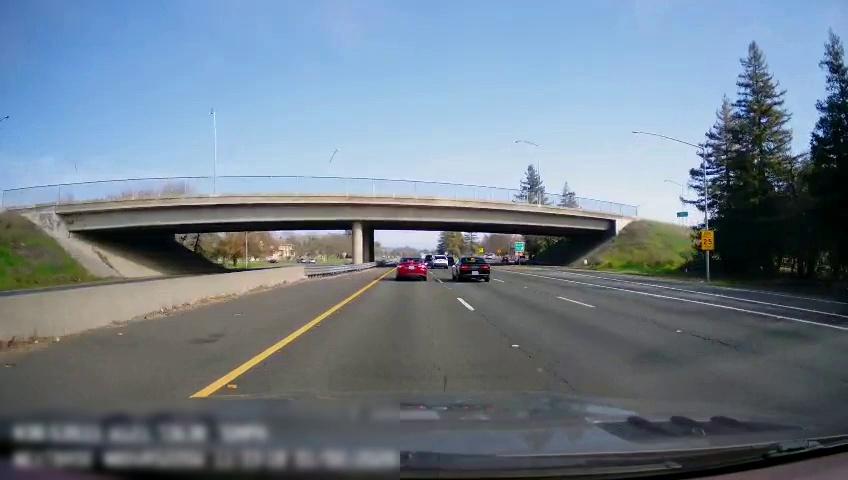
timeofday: Day
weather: Sunny
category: Drivable Space
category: Drivable Space
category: Vehicles | Car
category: Vehicles | Car
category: Vehicles | Car
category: Lanes | Current Lane
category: Lanes | Current Lane
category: Lanes | Alternate Lane
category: Lanes | Alternate Lane
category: Lanes | Alternate Lane
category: Traffic | Signs
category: Traffic | Signs